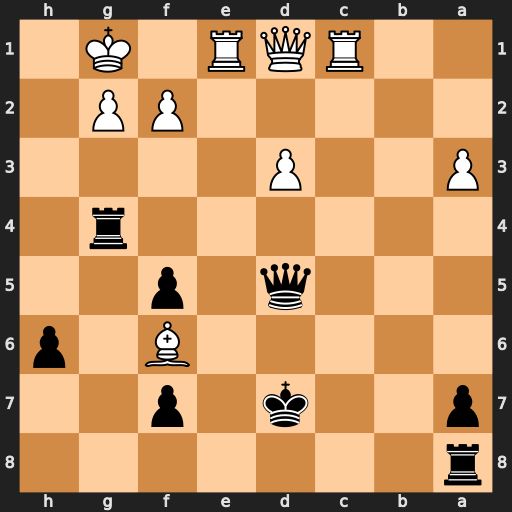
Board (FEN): r7/p2k1p2/5B1p/3q1p2/6r1/P2P4/5PP1/2RQR1K1
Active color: b
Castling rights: -
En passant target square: -
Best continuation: Qxg2#